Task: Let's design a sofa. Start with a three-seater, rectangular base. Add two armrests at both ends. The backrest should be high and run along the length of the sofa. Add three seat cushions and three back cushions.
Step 389:
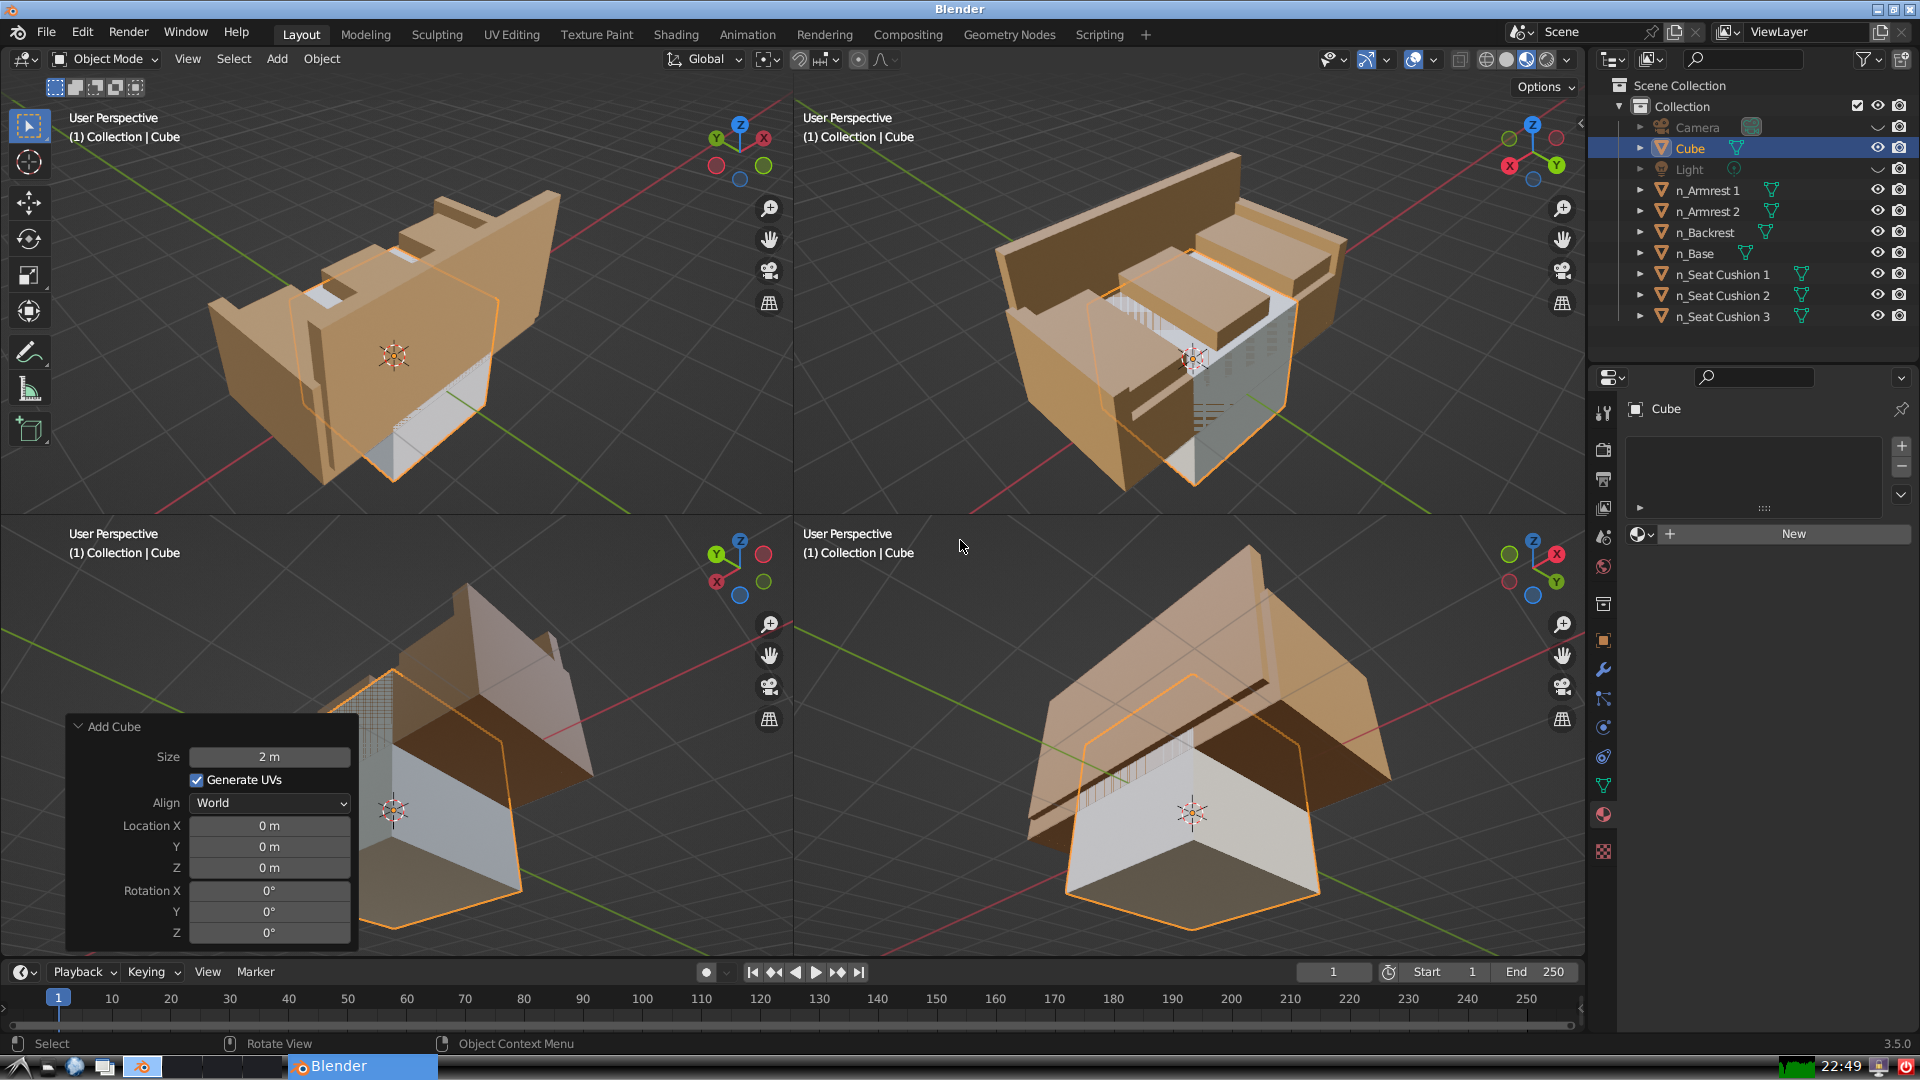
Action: {"key_press": ['Ctrl, Home']}